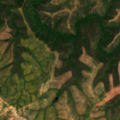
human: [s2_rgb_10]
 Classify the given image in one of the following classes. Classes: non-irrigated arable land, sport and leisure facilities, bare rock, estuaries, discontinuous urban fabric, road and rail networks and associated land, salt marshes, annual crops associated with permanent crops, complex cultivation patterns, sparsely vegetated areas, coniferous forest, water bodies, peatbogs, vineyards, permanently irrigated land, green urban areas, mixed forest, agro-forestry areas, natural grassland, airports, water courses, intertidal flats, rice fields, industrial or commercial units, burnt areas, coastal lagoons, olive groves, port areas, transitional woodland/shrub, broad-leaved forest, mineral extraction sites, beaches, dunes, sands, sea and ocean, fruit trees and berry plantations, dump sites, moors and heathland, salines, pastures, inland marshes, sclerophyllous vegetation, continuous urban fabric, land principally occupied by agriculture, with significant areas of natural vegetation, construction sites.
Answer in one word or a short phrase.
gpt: continuous urban fabric